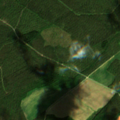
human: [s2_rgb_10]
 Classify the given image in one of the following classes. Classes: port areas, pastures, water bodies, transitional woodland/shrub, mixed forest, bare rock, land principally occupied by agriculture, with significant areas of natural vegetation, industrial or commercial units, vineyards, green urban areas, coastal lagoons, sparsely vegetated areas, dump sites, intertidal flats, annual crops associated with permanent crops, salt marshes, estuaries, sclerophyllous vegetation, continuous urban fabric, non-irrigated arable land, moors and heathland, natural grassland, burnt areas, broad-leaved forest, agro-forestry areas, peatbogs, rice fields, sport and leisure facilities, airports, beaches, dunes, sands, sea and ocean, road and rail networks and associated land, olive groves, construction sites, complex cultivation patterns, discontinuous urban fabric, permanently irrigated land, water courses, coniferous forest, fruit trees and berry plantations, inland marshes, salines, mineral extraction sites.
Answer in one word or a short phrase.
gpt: non-irrigated arable land, coniferous forest, mixed forest